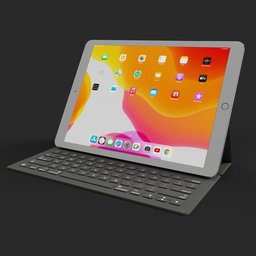
Label: electronics